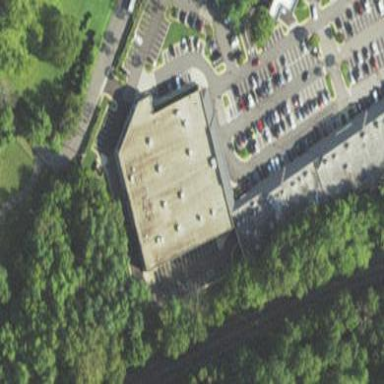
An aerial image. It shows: Parking area with surface.